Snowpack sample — Buffalo Mountain, Silverthorne, Colorado, USA (1/25/25, 10:11 AM MST)
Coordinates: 39.6222, -106.1139
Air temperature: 22 °F
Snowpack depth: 110 cm
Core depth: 40 cm
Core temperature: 46.4 °F
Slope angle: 12°, slope face: 102°
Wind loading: high
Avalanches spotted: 0
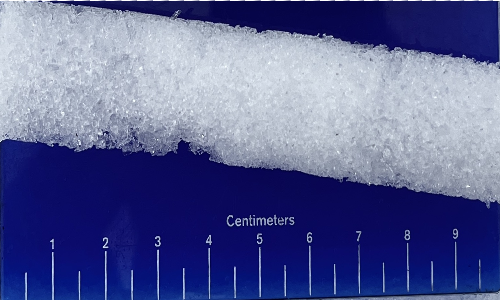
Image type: core
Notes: No avalanches nearby, collected on the outskirts of a fire break 15 meters from the treeline, on way to Buffalo and Red Mountain